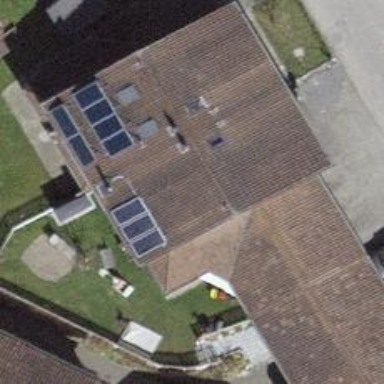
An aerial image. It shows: Solar power generator using photovoltaic panels.